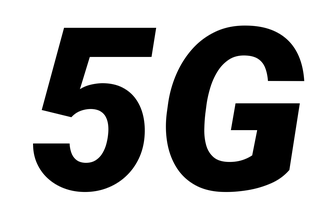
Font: Roboto-Italic_Black_Italic